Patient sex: F
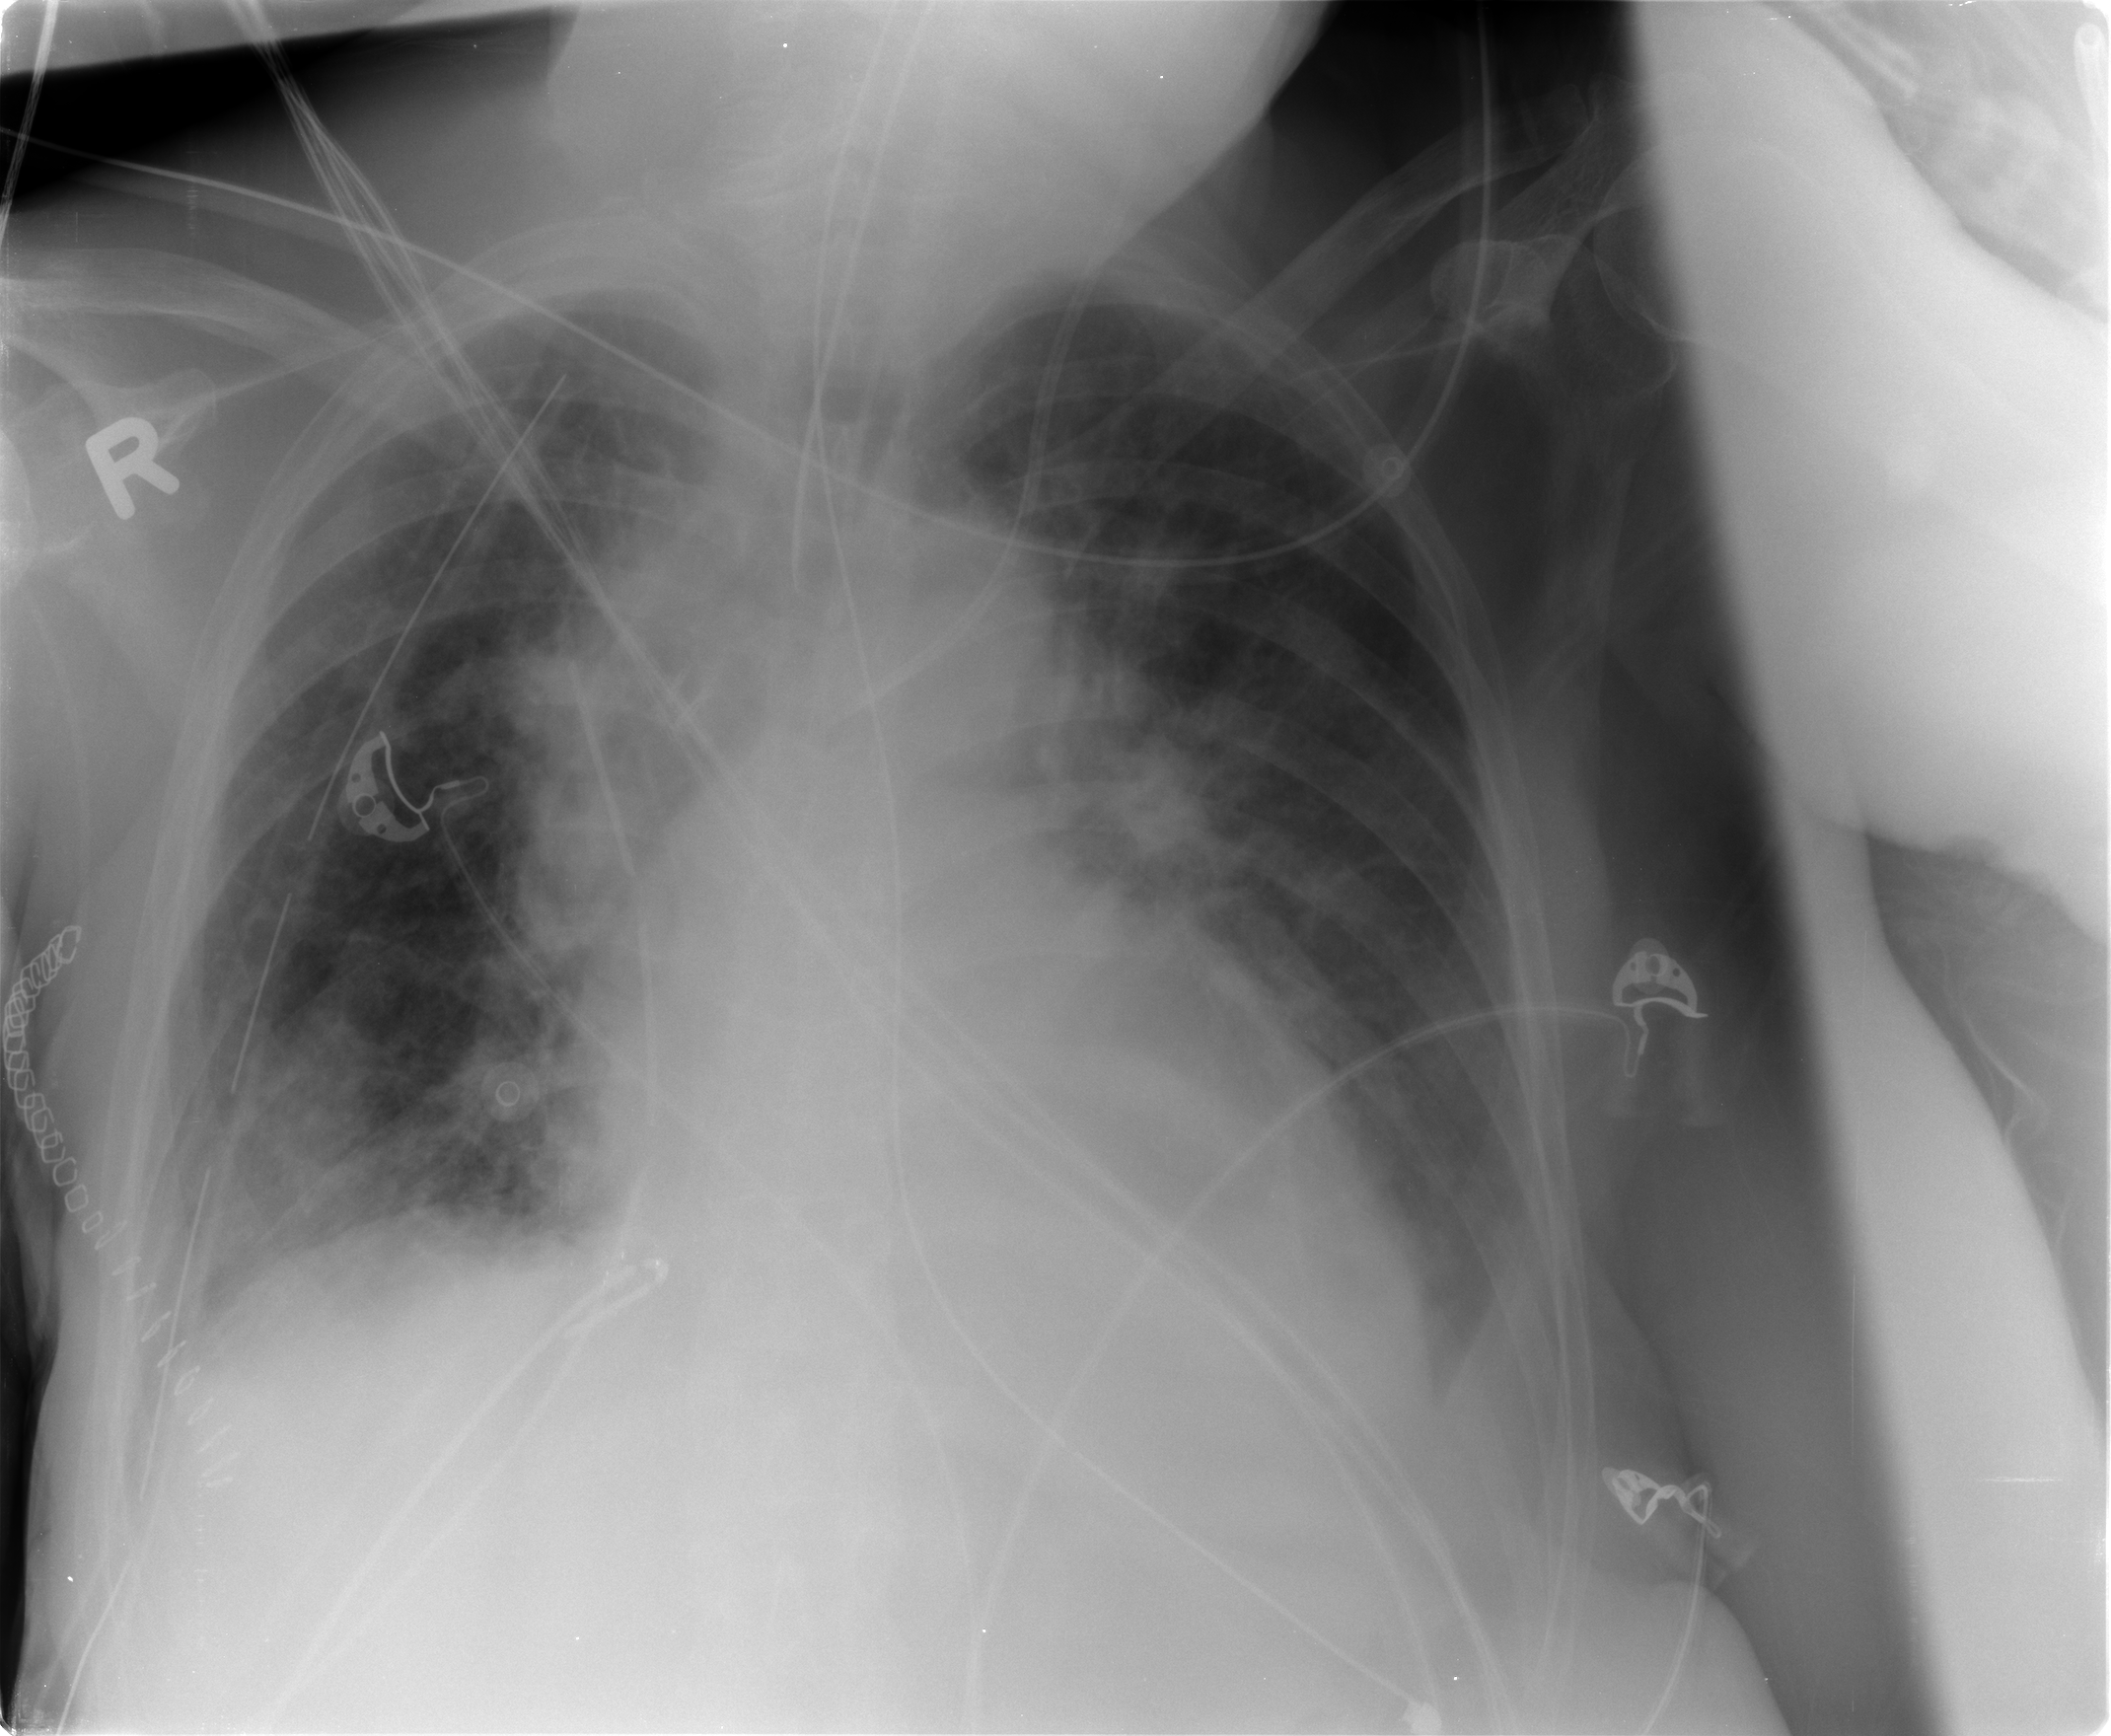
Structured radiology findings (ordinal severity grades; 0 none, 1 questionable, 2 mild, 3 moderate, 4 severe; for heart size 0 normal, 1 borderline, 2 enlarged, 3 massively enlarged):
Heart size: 0
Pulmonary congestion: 2
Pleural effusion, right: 2
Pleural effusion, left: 2
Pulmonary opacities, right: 2
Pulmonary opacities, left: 1
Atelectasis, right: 2
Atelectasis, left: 2